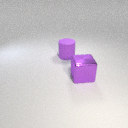
large purple rubber cylinder to the left of large purple metal cube